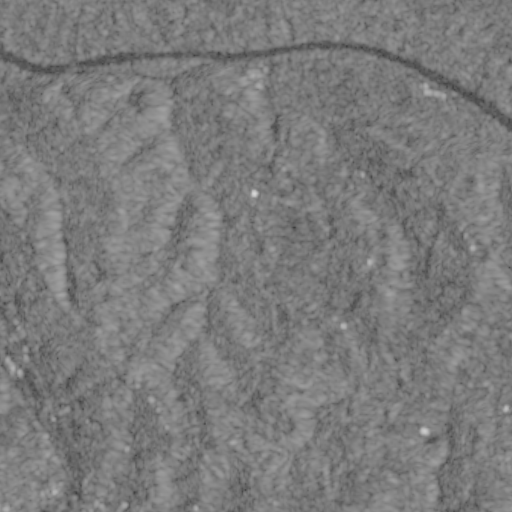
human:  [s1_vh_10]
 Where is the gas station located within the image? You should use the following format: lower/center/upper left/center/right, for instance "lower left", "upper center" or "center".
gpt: The gas station is located in the lower left of the image.
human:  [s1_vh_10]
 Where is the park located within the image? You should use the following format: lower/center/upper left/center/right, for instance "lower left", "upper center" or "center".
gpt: The park is located in the lower left of the image.
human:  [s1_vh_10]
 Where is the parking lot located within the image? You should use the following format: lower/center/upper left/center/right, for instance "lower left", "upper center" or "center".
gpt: The parking lot is located in the lower left of the image.
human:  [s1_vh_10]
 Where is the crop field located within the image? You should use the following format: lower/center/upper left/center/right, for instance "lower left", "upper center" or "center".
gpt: There is no crop field in the image.

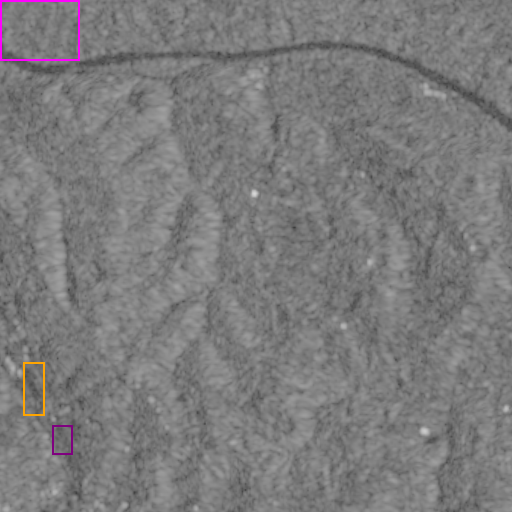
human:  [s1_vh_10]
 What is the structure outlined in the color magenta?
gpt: The structure outlined in magenta is a crop field.
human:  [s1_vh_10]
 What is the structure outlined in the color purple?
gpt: The structure outlined in purple is a park.
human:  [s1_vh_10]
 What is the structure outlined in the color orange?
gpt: The structure outlined in orange is a parking lot.
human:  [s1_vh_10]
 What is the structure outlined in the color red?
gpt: There is no red outline.